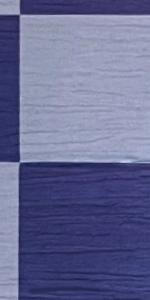
Label: Empty